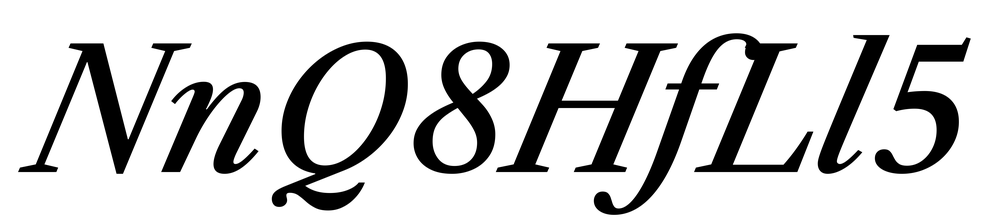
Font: LibreCaslonText-Italic_Medium_Italic